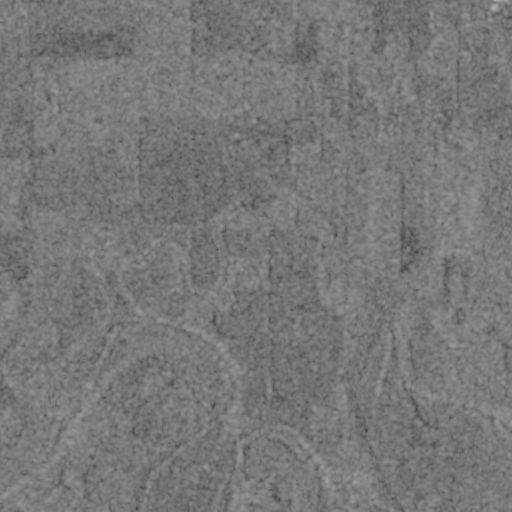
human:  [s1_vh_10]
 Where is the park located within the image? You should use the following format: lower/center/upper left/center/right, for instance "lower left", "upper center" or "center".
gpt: The park is located in the center left of the image.
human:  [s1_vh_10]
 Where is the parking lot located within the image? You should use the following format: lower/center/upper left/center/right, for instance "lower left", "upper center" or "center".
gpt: There is no parking lot in the image.

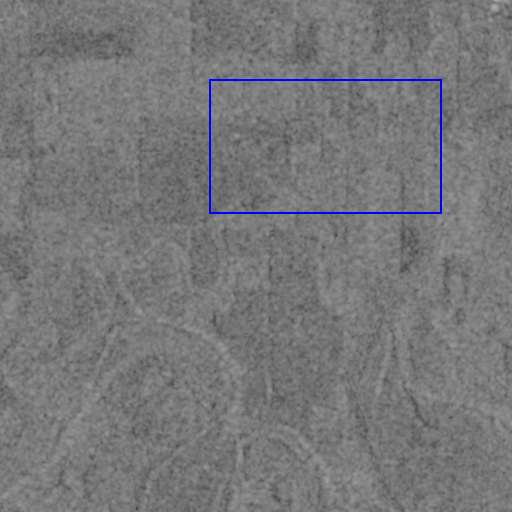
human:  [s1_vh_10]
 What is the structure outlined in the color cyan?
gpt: There is no cyan outline.
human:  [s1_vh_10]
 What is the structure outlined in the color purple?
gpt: There is no structure outlined in purple.